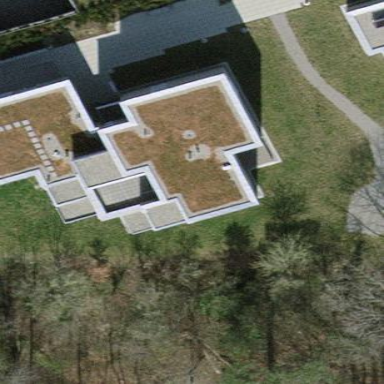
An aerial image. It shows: The apartments building has light grey roof and light coral exterior.